Field crop: maize
Growth stage: 2
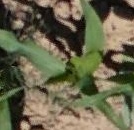
Species: maize